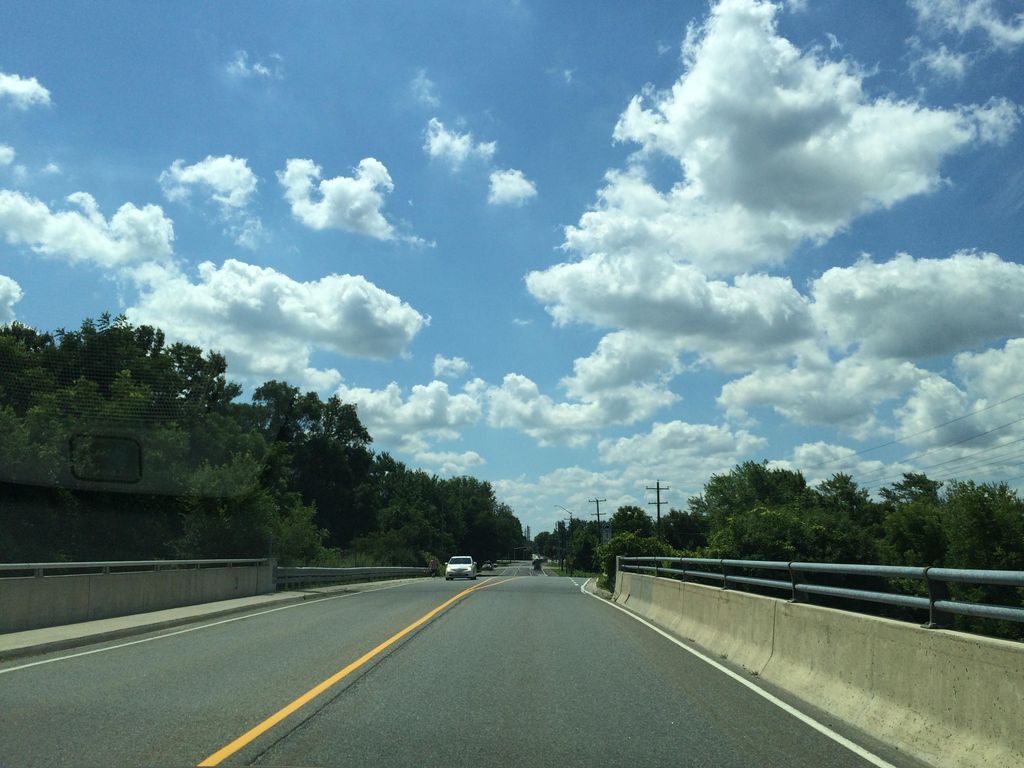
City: hamilton